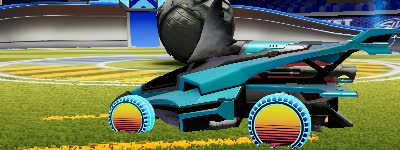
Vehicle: aftershock